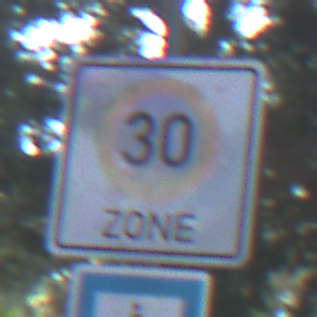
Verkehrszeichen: BeginnZone30
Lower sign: SackgasseFussgaengerDurchlaessig
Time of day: MorningAfternoon
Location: Outdoor (Suburban)
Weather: PartlyCloudy
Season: NotSpecified
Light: Natural